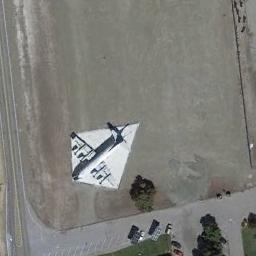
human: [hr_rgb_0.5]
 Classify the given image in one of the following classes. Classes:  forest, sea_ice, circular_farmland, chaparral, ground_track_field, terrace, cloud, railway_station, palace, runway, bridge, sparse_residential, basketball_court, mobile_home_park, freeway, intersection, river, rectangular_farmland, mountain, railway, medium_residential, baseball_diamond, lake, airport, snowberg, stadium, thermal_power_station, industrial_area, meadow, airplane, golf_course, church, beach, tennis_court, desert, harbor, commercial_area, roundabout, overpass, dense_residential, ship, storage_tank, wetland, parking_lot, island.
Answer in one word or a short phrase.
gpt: airplane